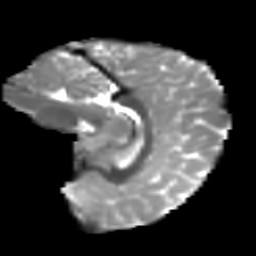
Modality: T2w
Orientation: sagittal
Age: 11
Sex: male
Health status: ill
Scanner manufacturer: ge
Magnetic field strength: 3 T
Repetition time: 6.752 s
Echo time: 0.079 s